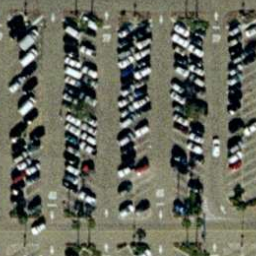
Label: parking lot